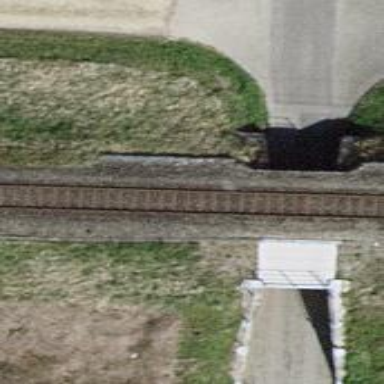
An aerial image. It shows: Railway bridge with electrified contact line. There is one track on the bridge.